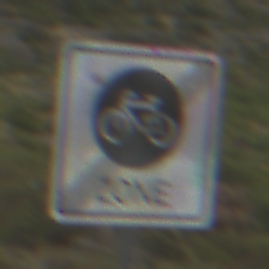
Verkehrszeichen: EndeFahrradzone
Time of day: Midday
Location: Outdoor (Nature)
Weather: Overcast
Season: NotSpecified
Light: Natural